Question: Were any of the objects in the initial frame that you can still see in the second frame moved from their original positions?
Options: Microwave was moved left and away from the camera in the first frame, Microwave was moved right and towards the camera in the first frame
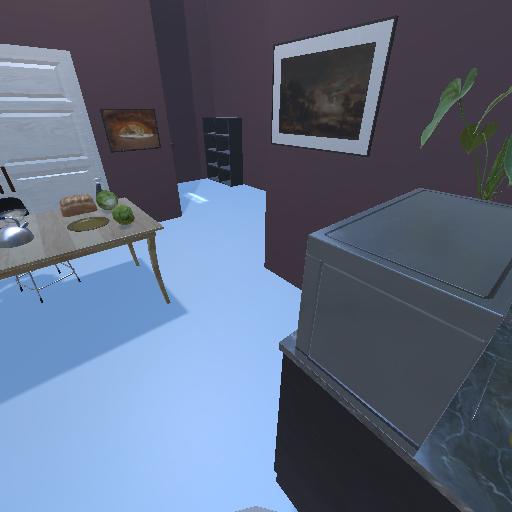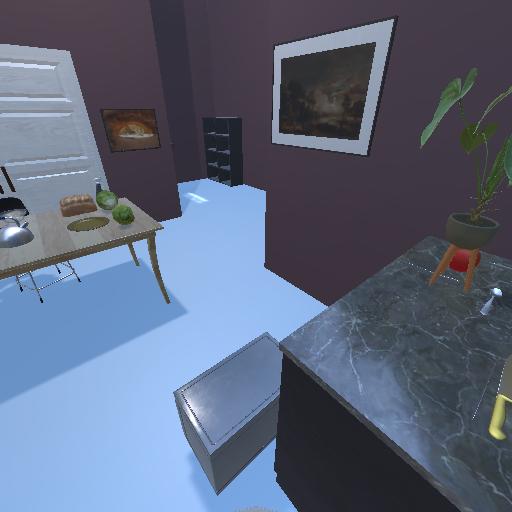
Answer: Microwave was moved left and away from the camera in the first frame